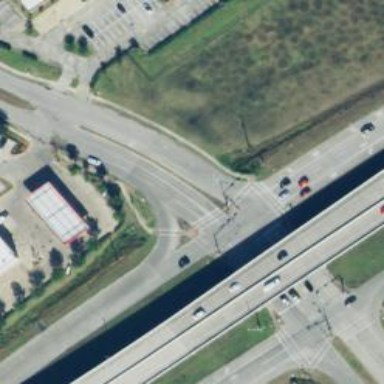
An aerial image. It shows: Secondary link road.